Interaction volume radius: 10 \u00c5
Interaction volume height: 25 \u00c5
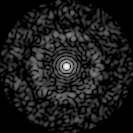
Disorder parameter: 0.8562